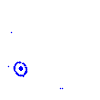
Particle: proton